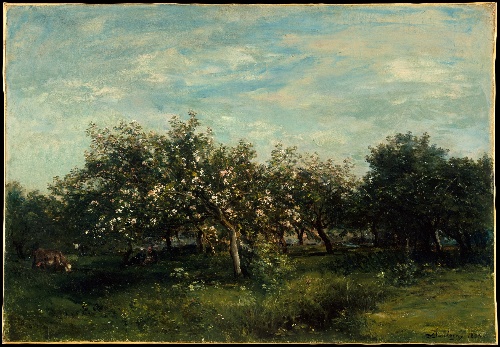
Title: Apple Blossoms
Artist: Charles-François Daubigny
Artist bio: French, Paris 1817–1878 Paris
Date: 1873
Object type: Painting
Classification: Paintings
Medium: Oil on canvas
Dimensions: 23 1/8 x 33 3/8 in. (58.7 x 84.8 cm)
Department: European Paintings
Credit line: Bequest of Collis P. Huntington, 1900
Accession year: 1925
Repository: Metropolitan Museum of Art, New York, NY
Tags: Apples|Landscapes